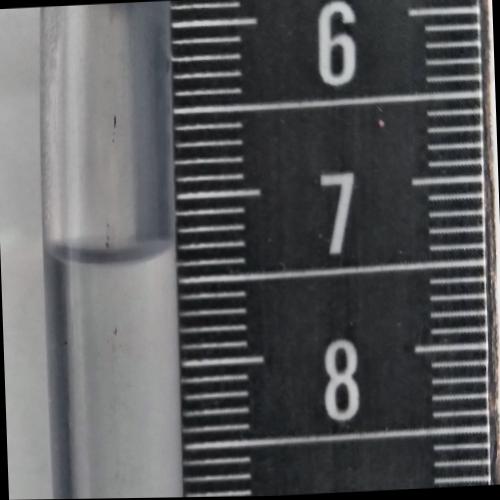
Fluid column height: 7.3 cm